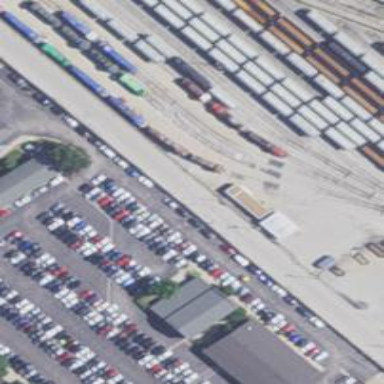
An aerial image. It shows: Railway yard used for servicing trains.